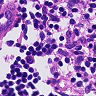
Metastatic tissue present: no